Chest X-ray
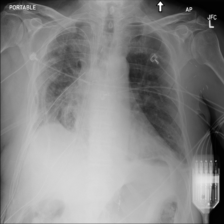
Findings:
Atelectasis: positive
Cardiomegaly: positive
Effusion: positive
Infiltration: positive
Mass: negative
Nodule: negative
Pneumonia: negative
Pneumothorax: negative
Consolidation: negative
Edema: negative
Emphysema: negative
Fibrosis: negative
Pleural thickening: positive
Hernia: negative